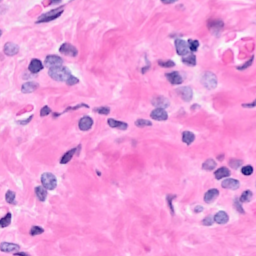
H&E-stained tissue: Breast